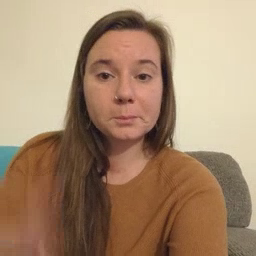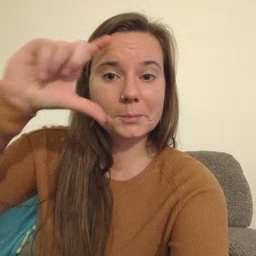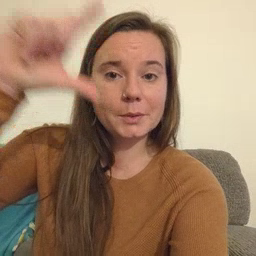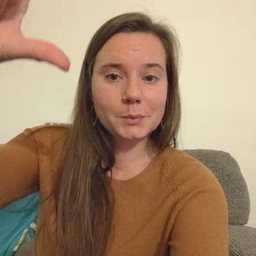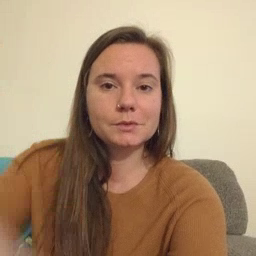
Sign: moon